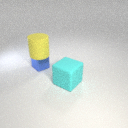
small blue metal cube below large yellow rubber cylinder